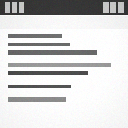
Screen state: on